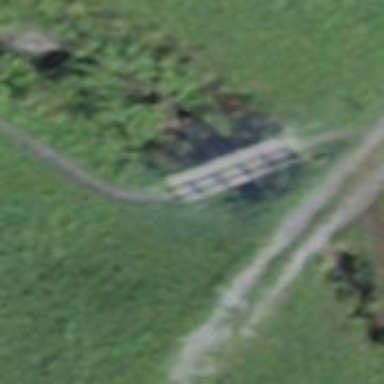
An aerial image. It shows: Bridge over unpaved path.